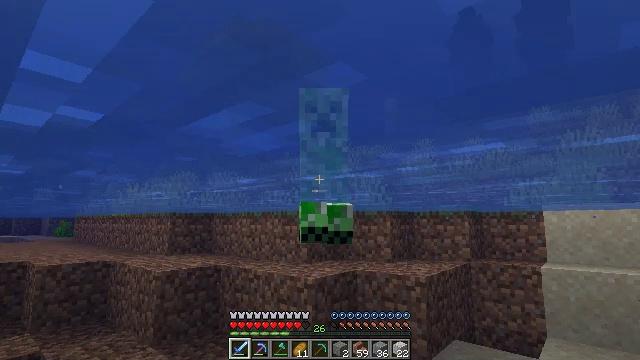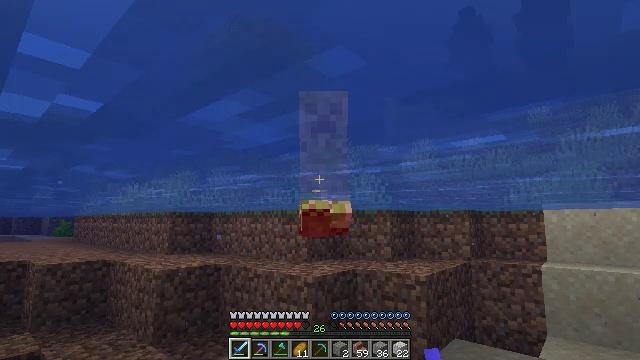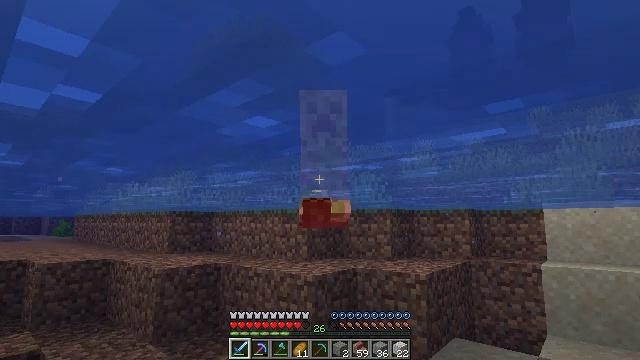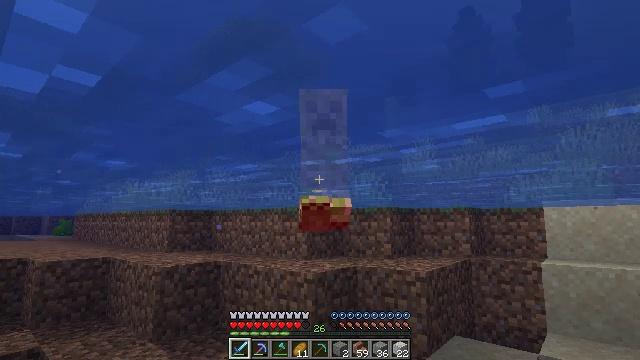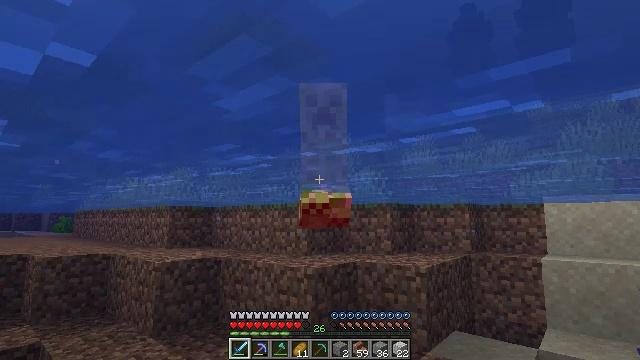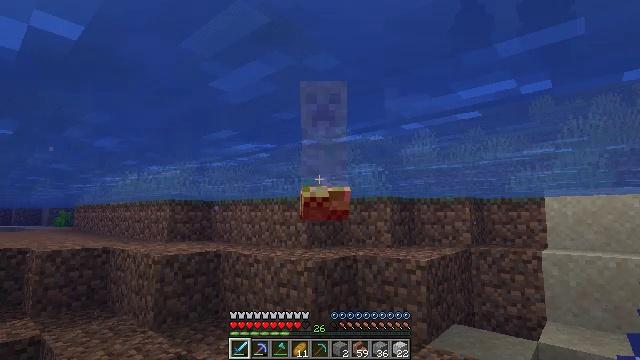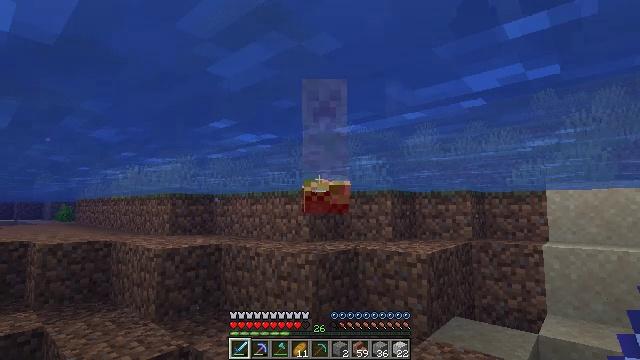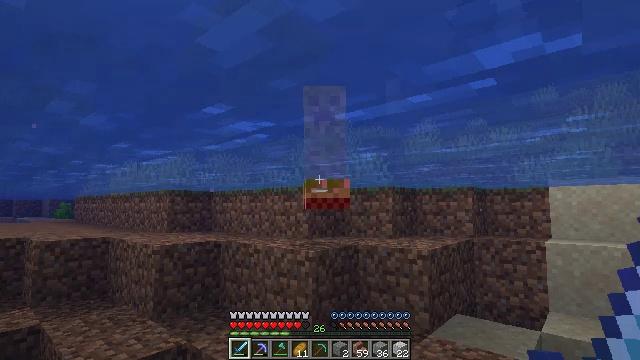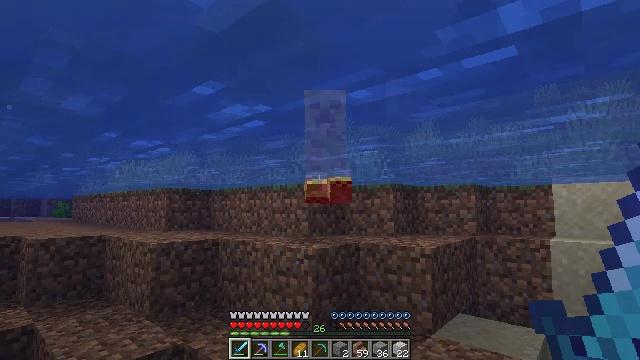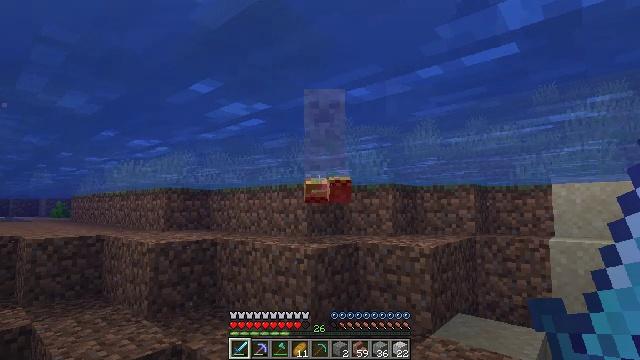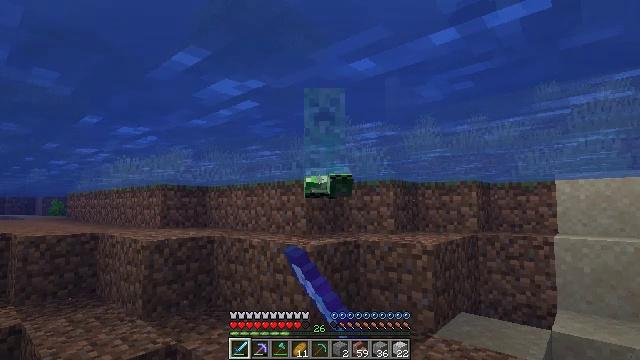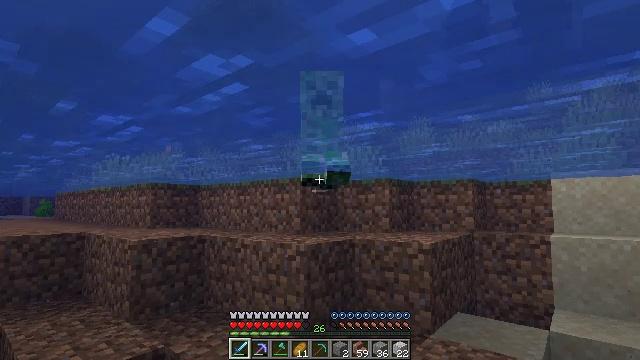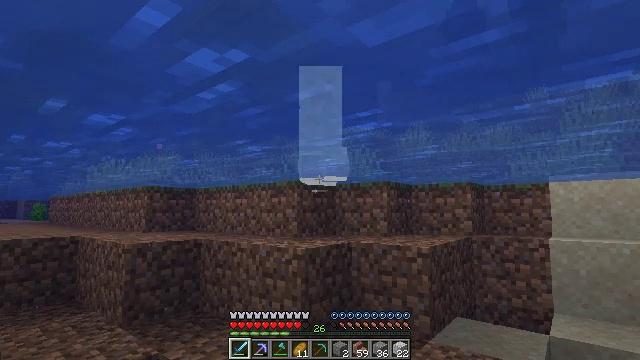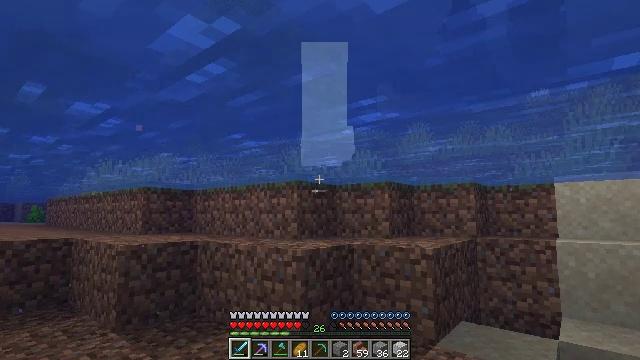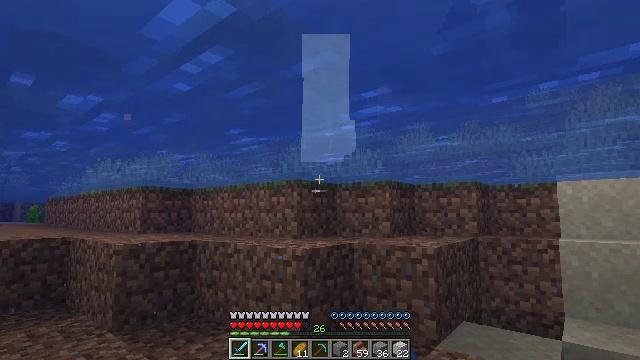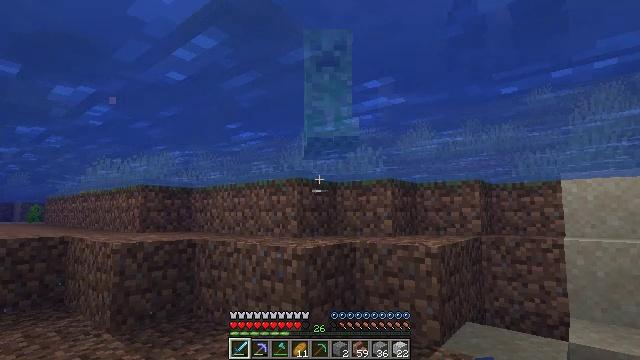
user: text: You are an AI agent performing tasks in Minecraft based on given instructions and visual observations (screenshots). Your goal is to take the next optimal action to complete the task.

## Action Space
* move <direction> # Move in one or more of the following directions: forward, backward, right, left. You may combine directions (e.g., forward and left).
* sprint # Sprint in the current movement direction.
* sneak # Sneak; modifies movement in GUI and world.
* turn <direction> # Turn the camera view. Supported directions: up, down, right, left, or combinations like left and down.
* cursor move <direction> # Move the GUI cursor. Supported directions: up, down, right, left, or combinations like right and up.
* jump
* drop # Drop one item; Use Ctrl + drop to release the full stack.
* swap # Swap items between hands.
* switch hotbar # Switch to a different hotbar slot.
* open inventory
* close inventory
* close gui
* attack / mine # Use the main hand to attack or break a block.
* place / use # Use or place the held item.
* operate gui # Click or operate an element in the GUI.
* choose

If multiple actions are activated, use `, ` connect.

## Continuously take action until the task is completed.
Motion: motion action
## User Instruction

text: Mine polished diorite for building materials.
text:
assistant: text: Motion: no_op
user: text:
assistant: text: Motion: no_op
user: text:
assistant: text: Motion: no_op
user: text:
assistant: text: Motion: move forward
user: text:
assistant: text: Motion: move forward
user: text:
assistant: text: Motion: move forward, turn down
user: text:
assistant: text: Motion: move forward
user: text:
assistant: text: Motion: move forward
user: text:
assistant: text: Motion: move forward, attack / mine
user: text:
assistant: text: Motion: move forward, attack / mine
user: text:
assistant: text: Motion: move forward, turn right, attack / mine
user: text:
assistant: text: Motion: move forward
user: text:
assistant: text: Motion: move forward
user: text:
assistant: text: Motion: move forward
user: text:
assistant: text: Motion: move forward
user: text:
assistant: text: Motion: move forward
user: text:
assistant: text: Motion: move forward
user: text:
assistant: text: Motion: move forward
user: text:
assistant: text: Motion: move forward
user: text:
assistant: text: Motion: move forward
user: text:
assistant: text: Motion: move forward
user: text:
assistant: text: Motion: move forward
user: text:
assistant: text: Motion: move forward
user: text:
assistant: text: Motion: move forward
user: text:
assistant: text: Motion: no_op
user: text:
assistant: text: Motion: no_op
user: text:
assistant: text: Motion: no_op
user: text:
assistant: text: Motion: no_op
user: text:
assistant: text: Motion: no_op
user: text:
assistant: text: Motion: no_op